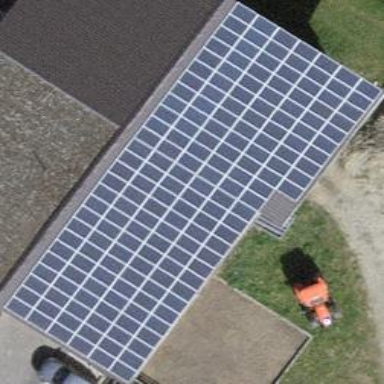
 consisting of solar photovoltaic panels."